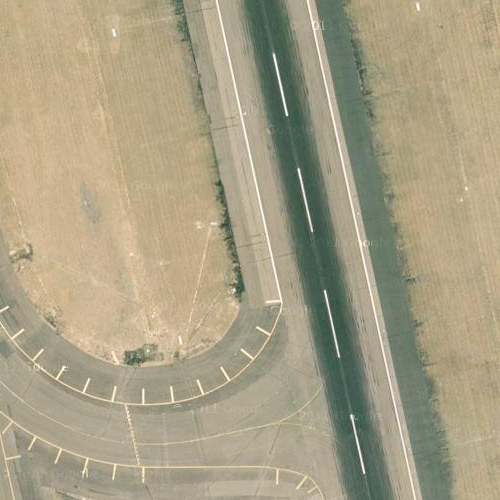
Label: sydney